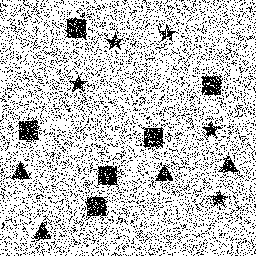
Squares: 6
Triangles: 4
Stars: 5
Total shapes: 15